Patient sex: M
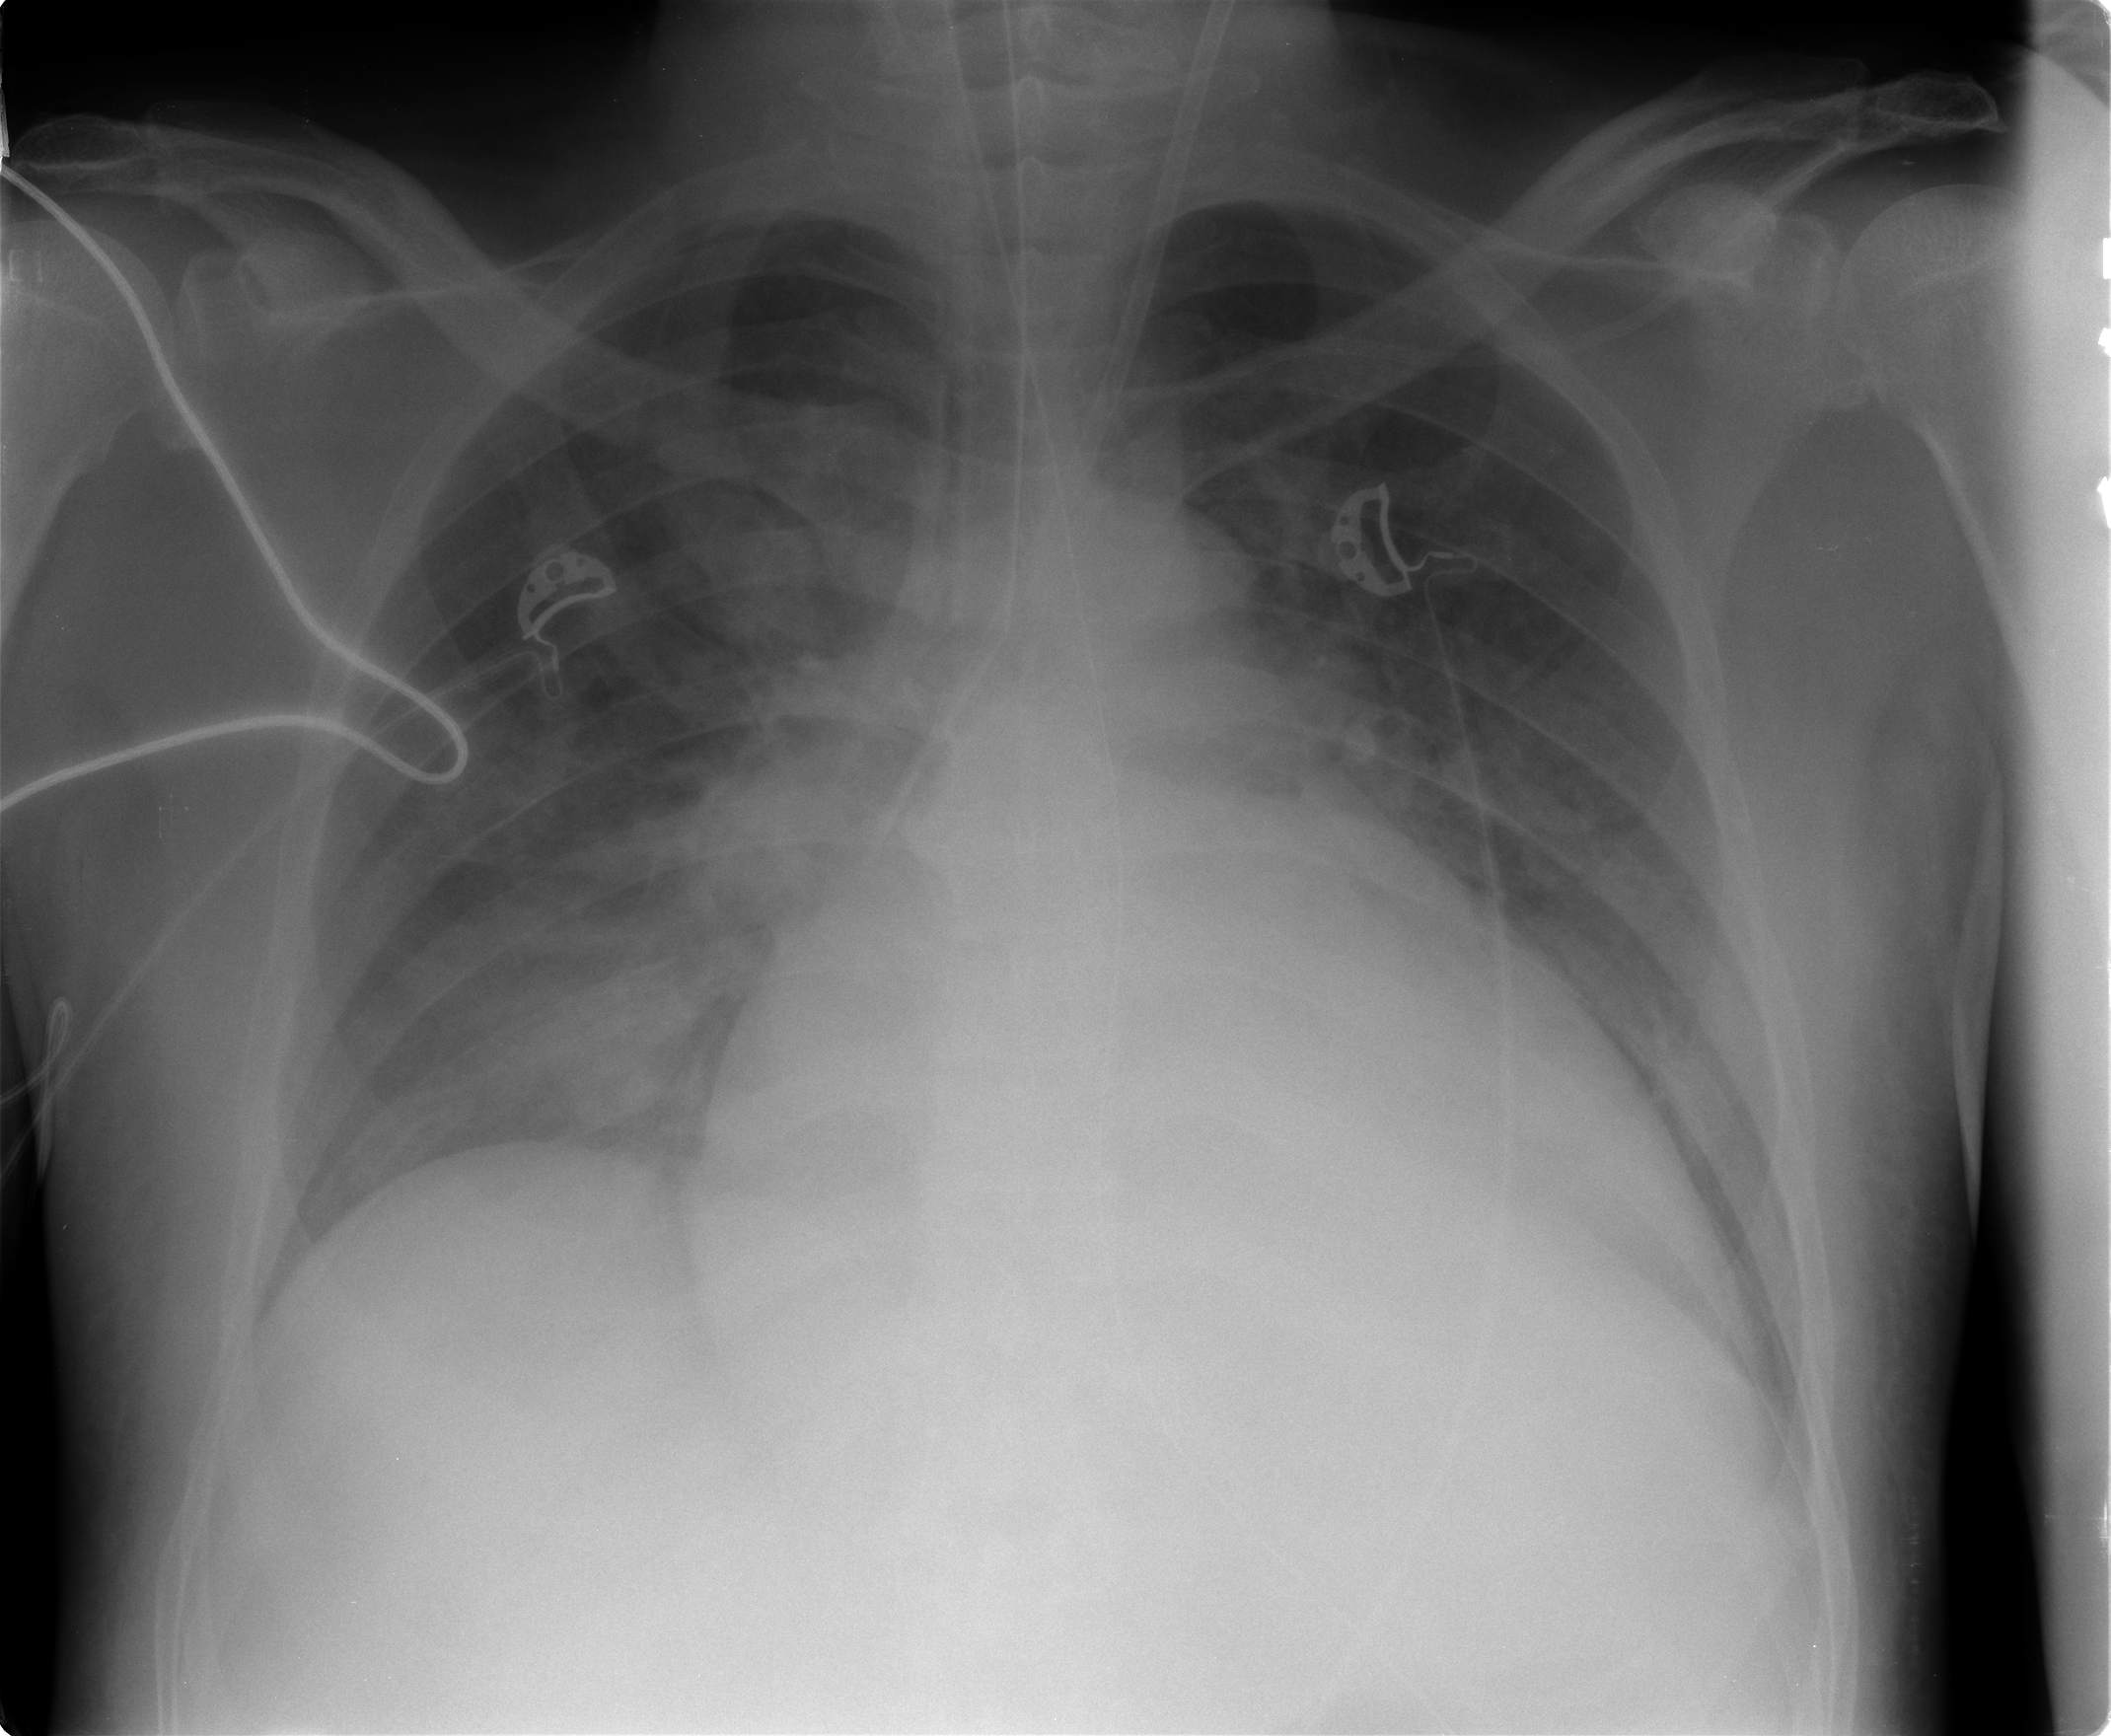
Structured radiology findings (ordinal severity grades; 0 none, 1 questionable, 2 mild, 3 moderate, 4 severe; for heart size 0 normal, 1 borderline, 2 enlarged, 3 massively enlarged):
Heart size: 3
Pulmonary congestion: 2
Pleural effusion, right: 0
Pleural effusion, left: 2
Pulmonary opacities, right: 2
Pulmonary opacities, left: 0
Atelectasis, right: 2
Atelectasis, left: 2